Aerial crown-view tile of a tropical tree (Barro Colorado Island, Panama), acquired 20250715:
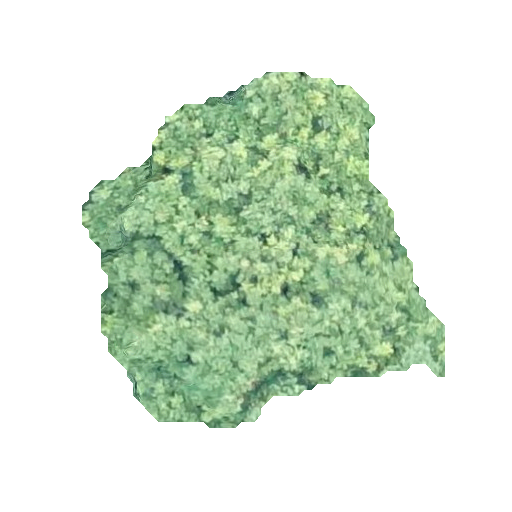
Species: Spondias radlkoferi
GBIF accepted scientific name: Spondias radlkoferi
Crown area: 129.057 m²